Question: When browsing through my Safari bookmarks on an iPad, it seems that some of the bookmarks, e.g., the one for Stack Overflow are transparent: there are no visible borders and the background color of the icon is exactly the same as that of the background outside the icon.
See the picture below.
To me it seems that the icon is not just using the same background color, but it is 'transparent'. If you look at the picture, the Stack Overflow has the shadowing effect, but the other icons do not (or am I just imagining?).
What is the trick here? How to make the icon look transparent? Will the transparency turn the background into black - as one could expect based on numerous postings on using transparency for Apple icons?
If this is just a question of using the same color code with the rest of the background, then what color code should I use?

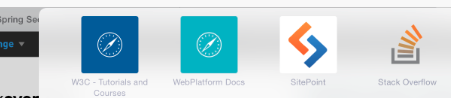
Answer: You could try using:
- -